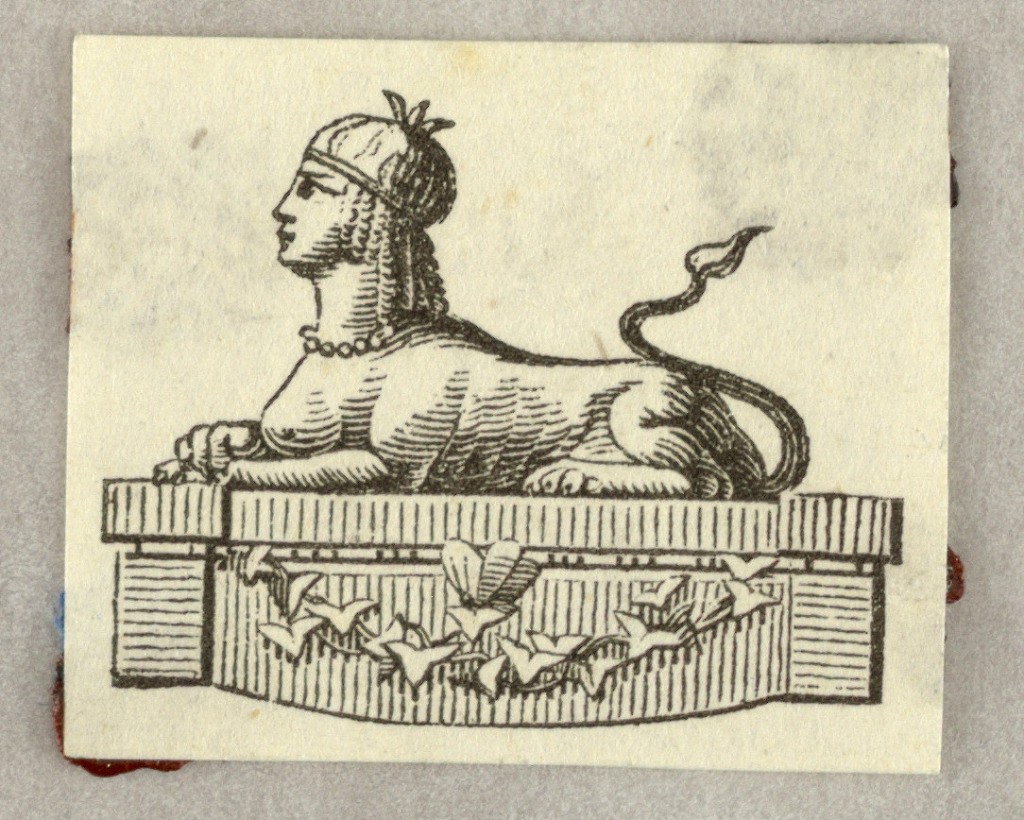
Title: Wood engraving. Vignette.
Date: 1800–1830
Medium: Engraving and etching
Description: Sphinx crouching to the left, on a bracket.